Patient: sex F, age 38
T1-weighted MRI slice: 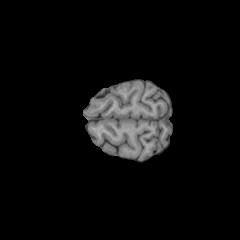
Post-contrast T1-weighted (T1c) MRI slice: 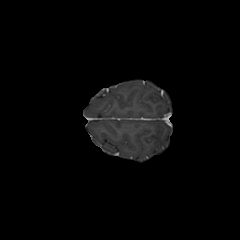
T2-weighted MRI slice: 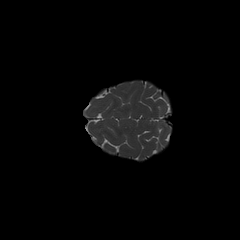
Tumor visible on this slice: no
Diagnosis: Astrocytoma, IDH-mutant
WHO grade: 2